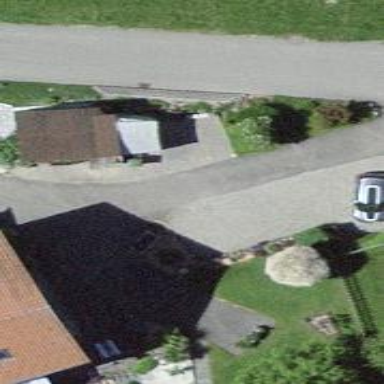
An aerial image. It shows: Driveway.